Interaction volume radius: 10 \u00c5
Interaction volume height: 30 \u00c5
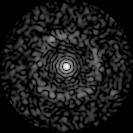
Disorder parameter: 0.8267